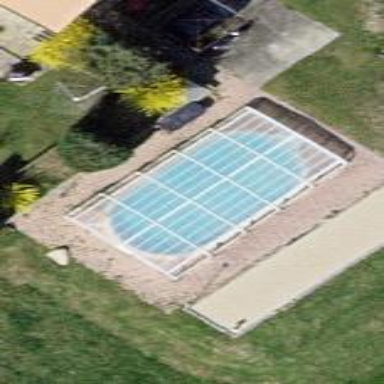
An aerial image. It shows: Swimming pool located in leisure land.